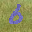
Label: 6